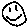
Label: smiley face